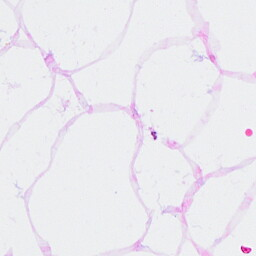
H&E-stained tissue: Breast